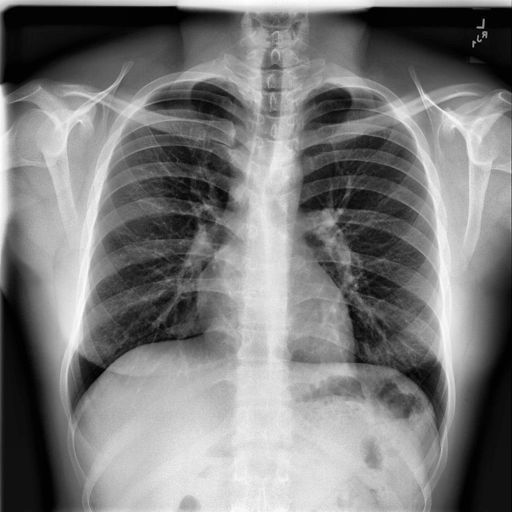
Finding: NORMAL